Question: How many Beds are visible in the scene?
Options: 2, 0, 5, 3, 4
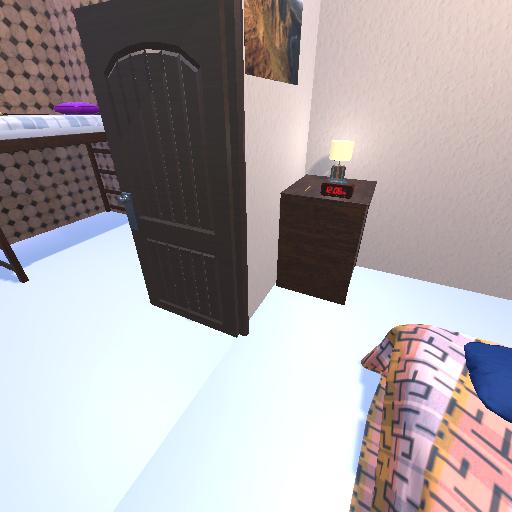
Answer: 2